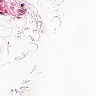
Metastatic tissue present: no